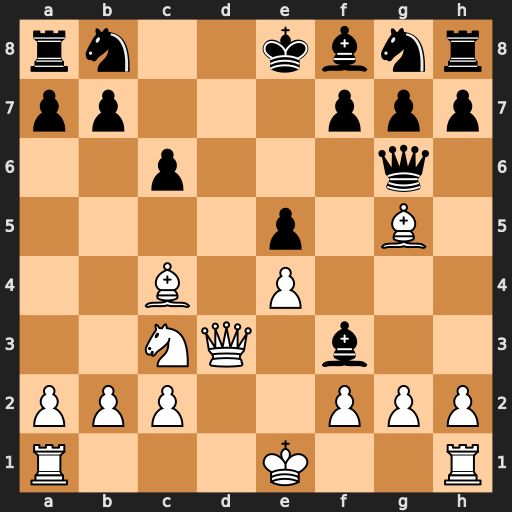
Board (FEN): rn2kbnr/pp3ppp/2p3q1/4p1B1/2B1P3/2NQ1b2/PPP2PPP/R3K2R
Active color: w
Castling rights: KQkq
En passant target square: -
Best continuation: Qd8#